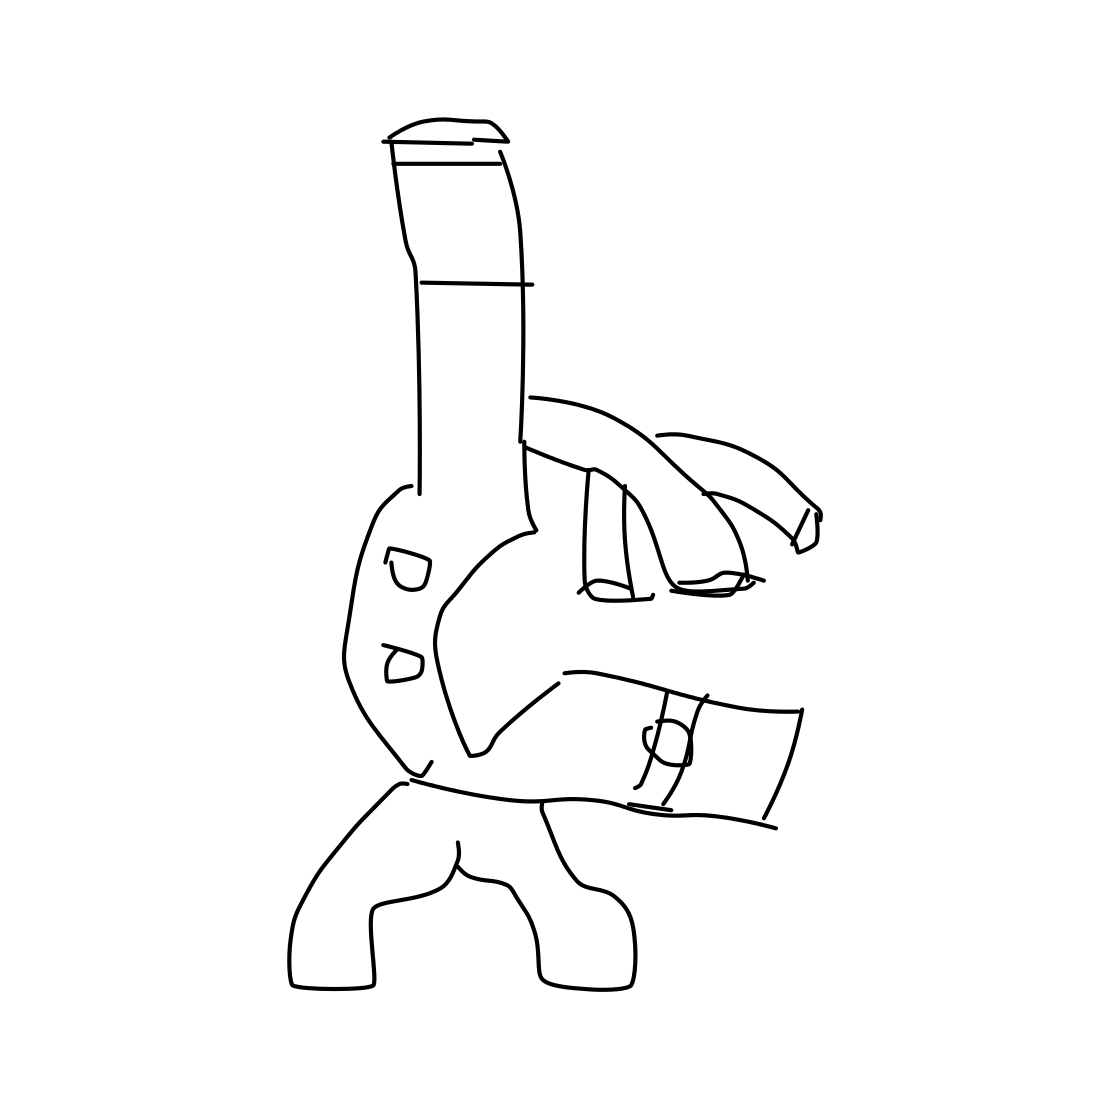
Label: microscope